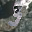
Label: 3